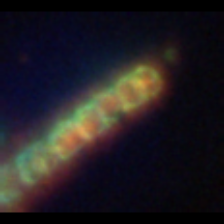
Taxon: Skeletonema
Group: Diatoms